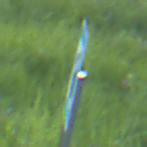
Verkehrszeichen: LadestationFuerElektrofahrzeuge
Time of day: MorningAfternoon
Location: Outdoor (Nature)
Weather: PartlyCloudy
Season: NotSpecified
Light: Natural